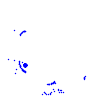
Particle: kaon